Interaction volume radius: 5 \u00c5
Interaction volume height: 30 \u00c5
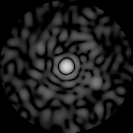
Disorder parameter: 0.8327